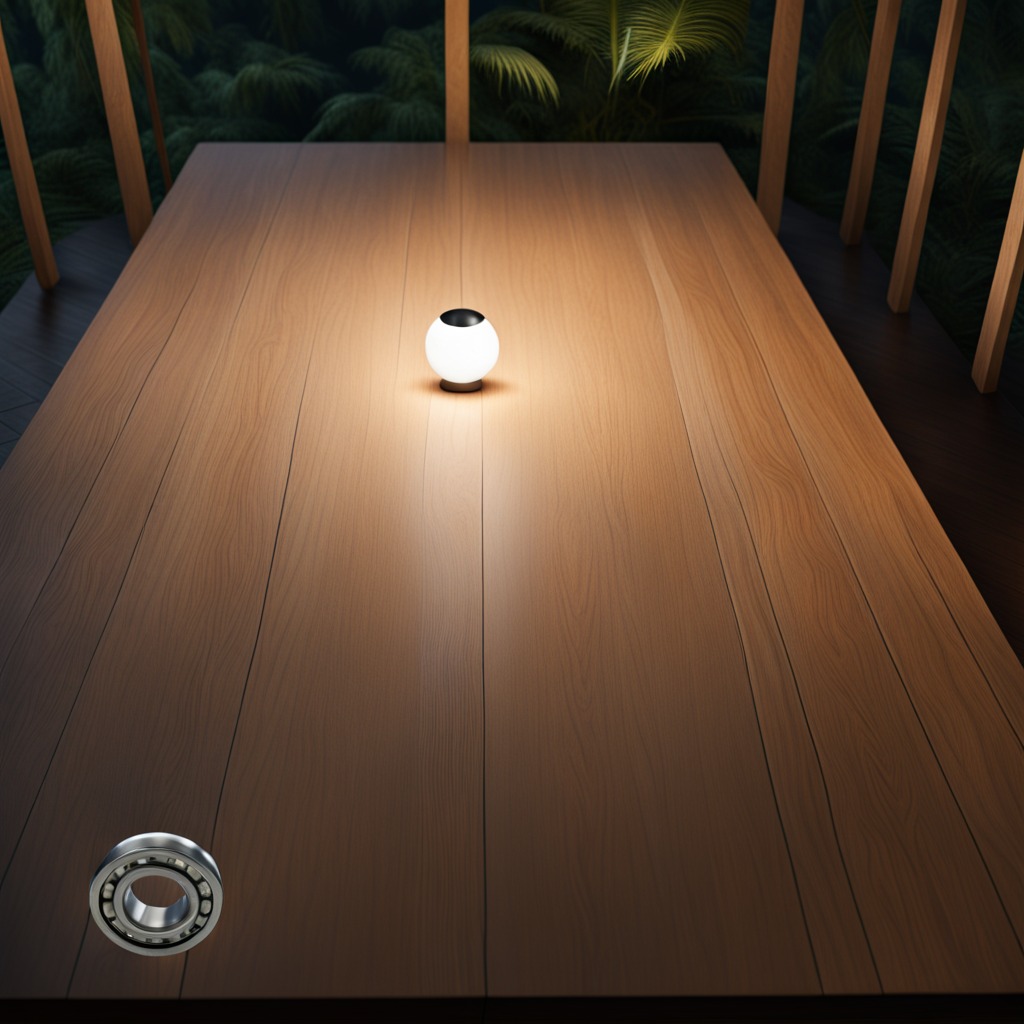
A metal ball bearing is lying on a wooden table inside a jungle field workshop tent at night.